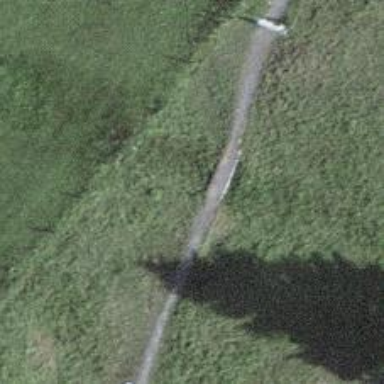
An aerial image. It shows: Path.